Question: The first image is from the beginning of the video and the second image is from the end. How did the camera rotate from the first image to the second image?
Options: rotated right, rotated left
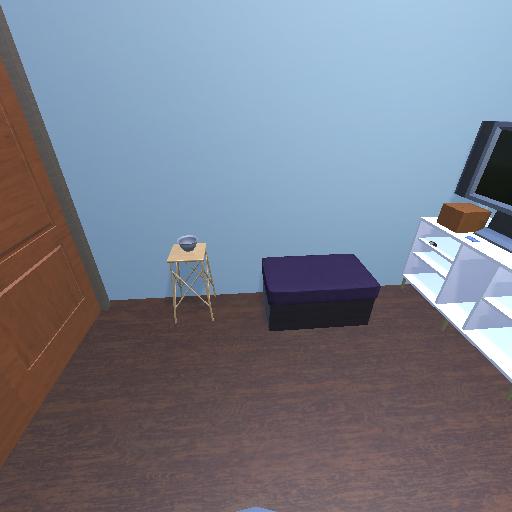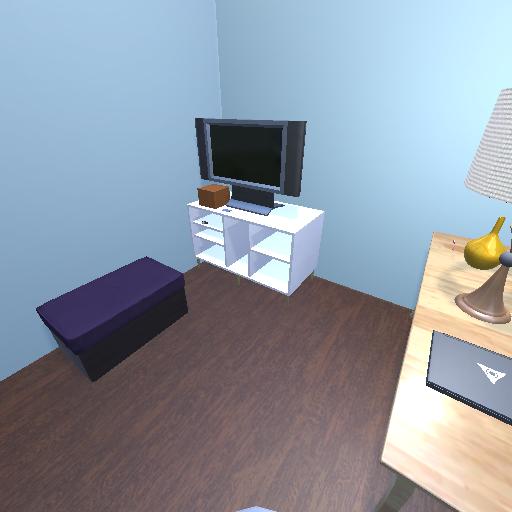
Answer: rotated right